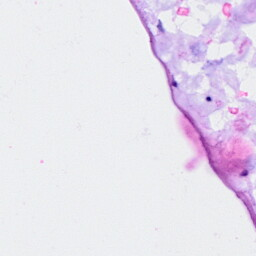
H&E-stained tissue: Ovarian